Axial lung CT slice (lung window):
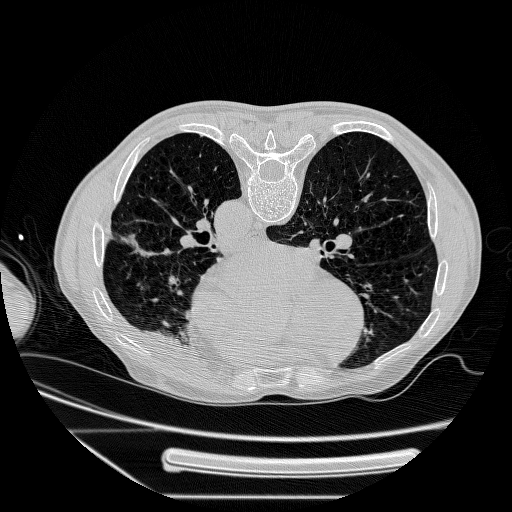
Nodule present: no